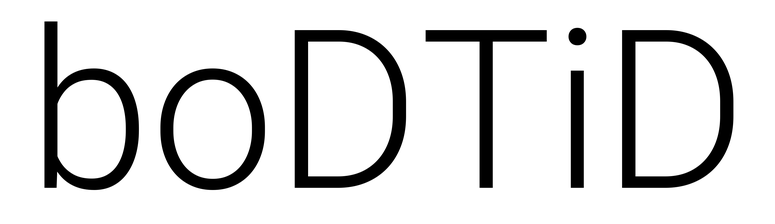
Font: Roboto_Light